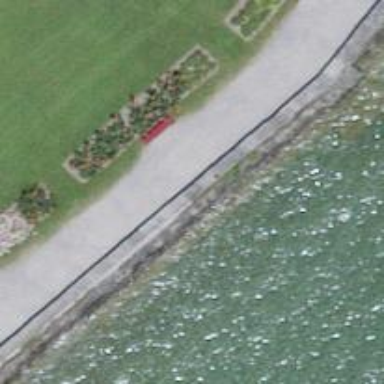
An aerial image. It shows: Bench.